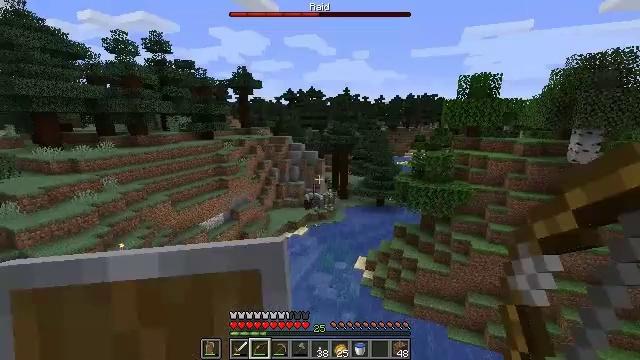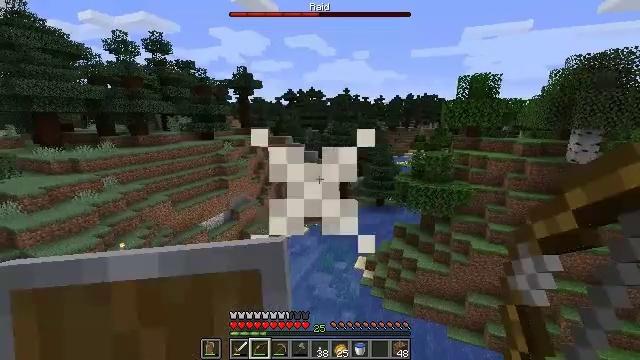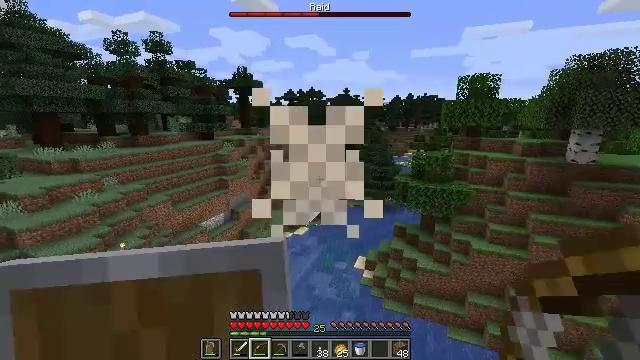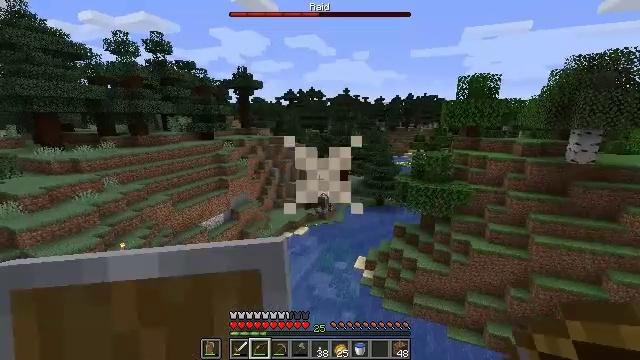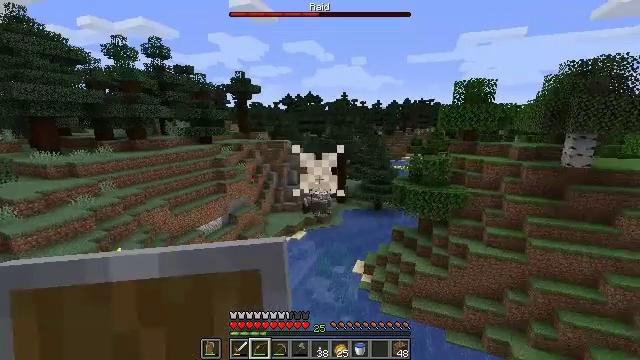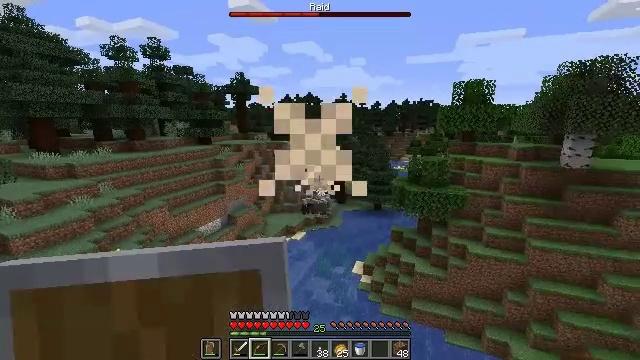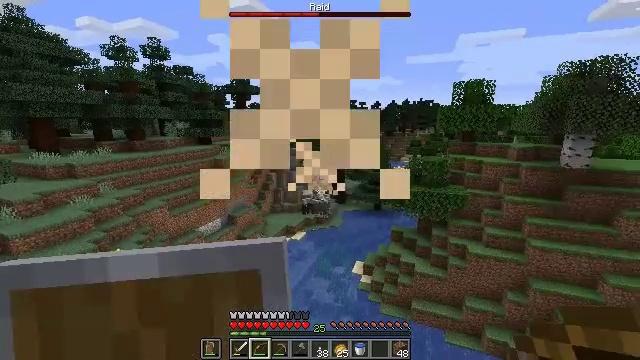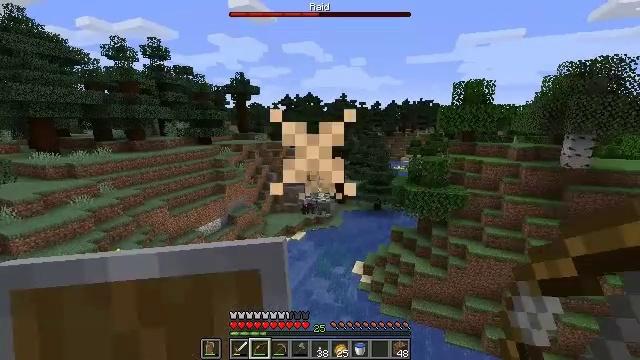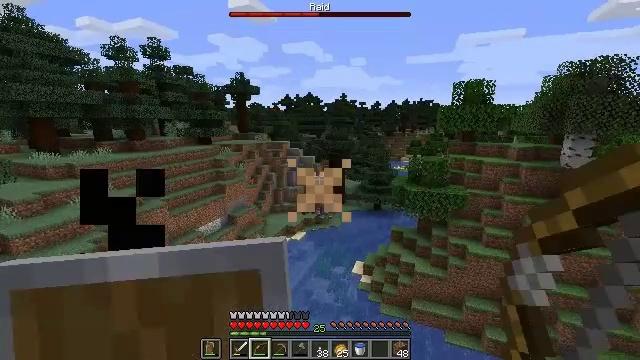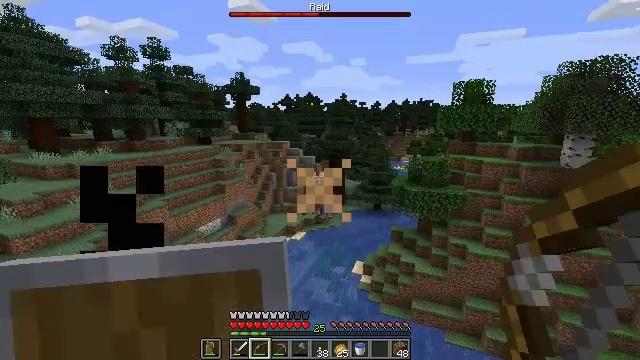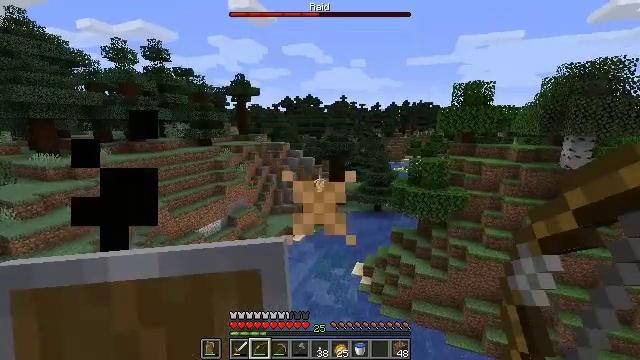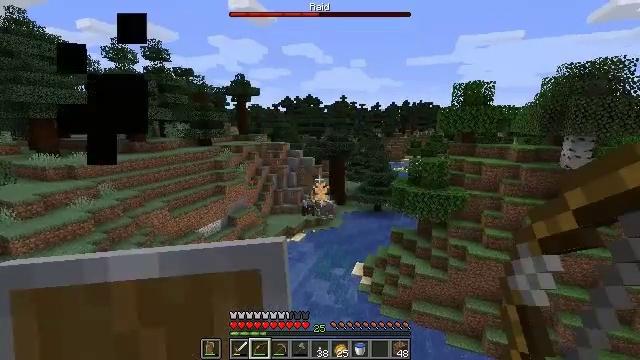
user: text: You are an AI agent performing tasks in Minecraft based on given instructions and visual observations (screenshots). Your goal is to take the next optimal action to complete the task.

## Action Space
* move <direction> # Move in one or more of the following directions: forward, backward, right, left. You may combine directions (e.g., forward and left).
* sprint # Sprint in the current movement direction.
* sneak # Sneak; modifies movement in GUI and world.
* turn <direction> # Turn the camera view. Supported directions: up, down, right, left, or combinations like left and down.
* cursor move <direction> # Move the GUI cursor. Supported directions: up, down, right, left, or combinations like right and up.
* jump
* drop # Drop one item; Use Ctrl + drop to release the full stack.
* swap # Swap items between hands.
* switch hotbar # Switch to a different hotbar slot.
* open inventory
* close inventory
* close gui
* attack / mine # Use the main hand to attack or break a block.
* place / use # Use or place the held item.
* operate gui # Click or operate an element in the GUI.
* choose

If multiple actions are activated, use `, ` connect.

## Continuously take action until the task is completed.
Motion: motion action
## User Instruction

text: Fight the ravager.
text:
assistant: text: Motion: no_op
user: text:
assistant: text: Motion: no_op
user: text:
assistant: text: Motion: no_op
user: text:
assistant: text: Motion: no_op
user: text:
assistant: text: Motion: no_op
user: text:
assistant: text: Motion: no_op
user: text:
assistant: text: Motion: no_op
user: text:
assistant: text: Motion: no_op
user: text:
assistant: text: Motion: no_op
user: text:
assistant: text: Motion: no_op
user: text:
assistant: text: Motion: no_op
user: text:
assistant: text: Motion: no_op